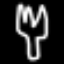
Label: fork